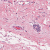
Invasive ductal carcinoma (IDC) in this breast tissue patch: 0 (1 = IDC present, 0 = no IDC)